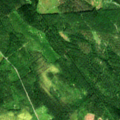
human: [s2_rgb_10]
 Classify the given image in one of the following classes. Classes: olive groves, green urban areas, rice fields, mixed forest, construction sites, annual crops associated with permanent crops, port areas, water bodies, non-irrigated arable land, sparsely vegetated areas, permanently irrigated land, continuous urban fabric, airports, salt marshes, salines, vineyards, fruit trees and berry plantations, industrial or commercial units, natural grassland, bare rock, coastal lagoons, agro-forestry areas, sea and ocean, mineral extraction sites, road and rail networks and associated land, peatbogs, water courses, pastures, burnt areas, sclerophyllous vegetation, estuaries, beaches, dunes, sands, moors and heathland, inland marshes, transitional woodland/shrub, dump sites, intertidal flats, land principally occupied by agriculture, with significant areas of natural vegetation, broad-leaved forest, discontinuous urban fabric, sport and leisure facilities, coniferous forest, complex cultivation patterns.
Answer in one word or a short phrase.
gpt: coniferous forest, mixed forest, transitional woodland/shrub